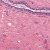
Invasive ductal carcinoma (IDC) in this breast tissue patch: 0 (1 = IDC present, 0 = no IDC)